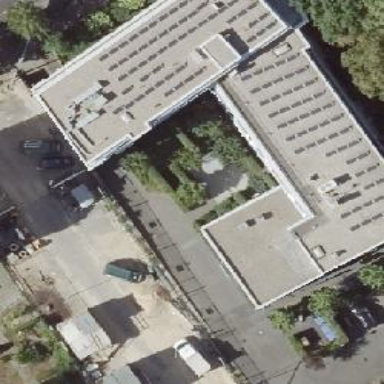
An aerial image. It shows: Office building with flat roof.